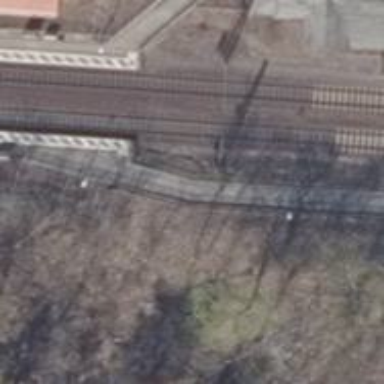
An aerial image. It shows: Railway signal.